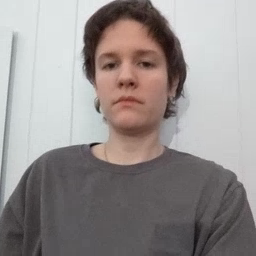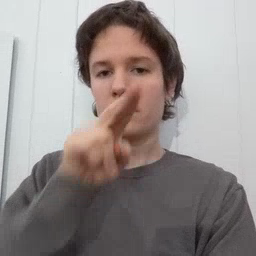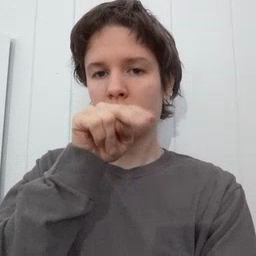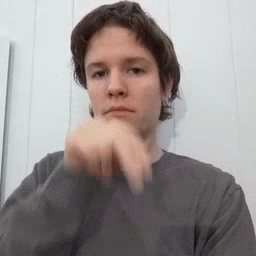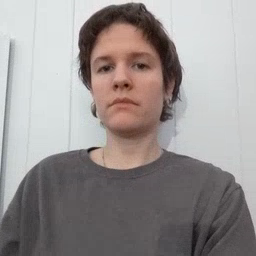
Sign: tongue